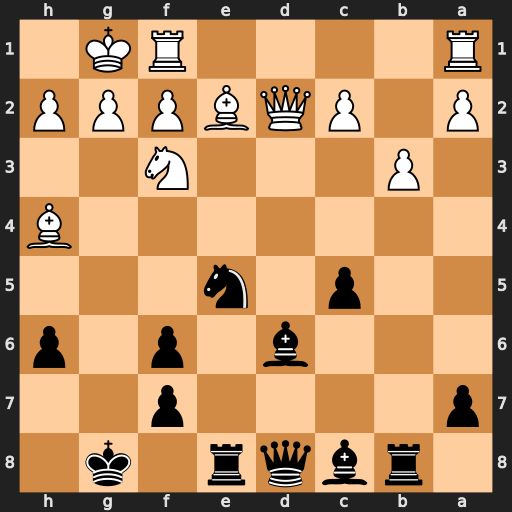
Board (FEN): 1rbqr1k1/p4p2/3b1p1p/2p1n3/7B/1P3N2/P1PQBPPP/R4RK1
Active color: b
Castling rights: -
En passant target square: -
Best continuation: Nxf3+ Bxf3 Bxh2+ Kxh2 Qxd2